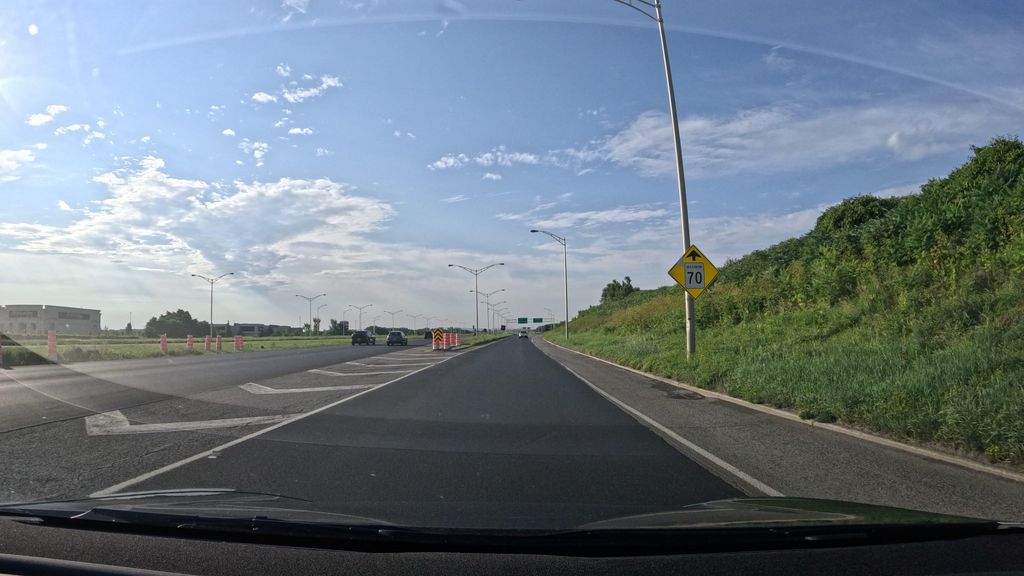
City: montreal